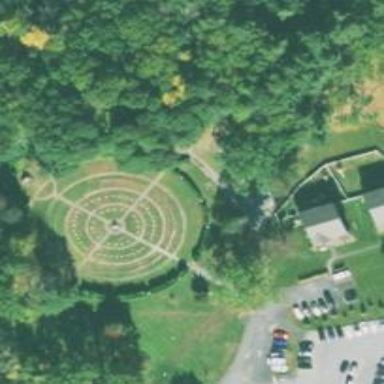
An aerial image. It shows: Cemetery.